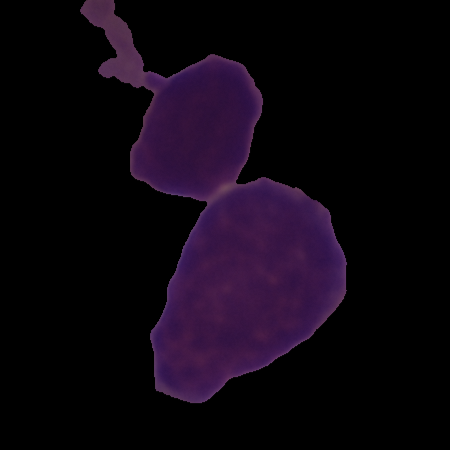
Label: healthy